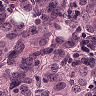
Metastatic tissue present: yes